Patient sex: F
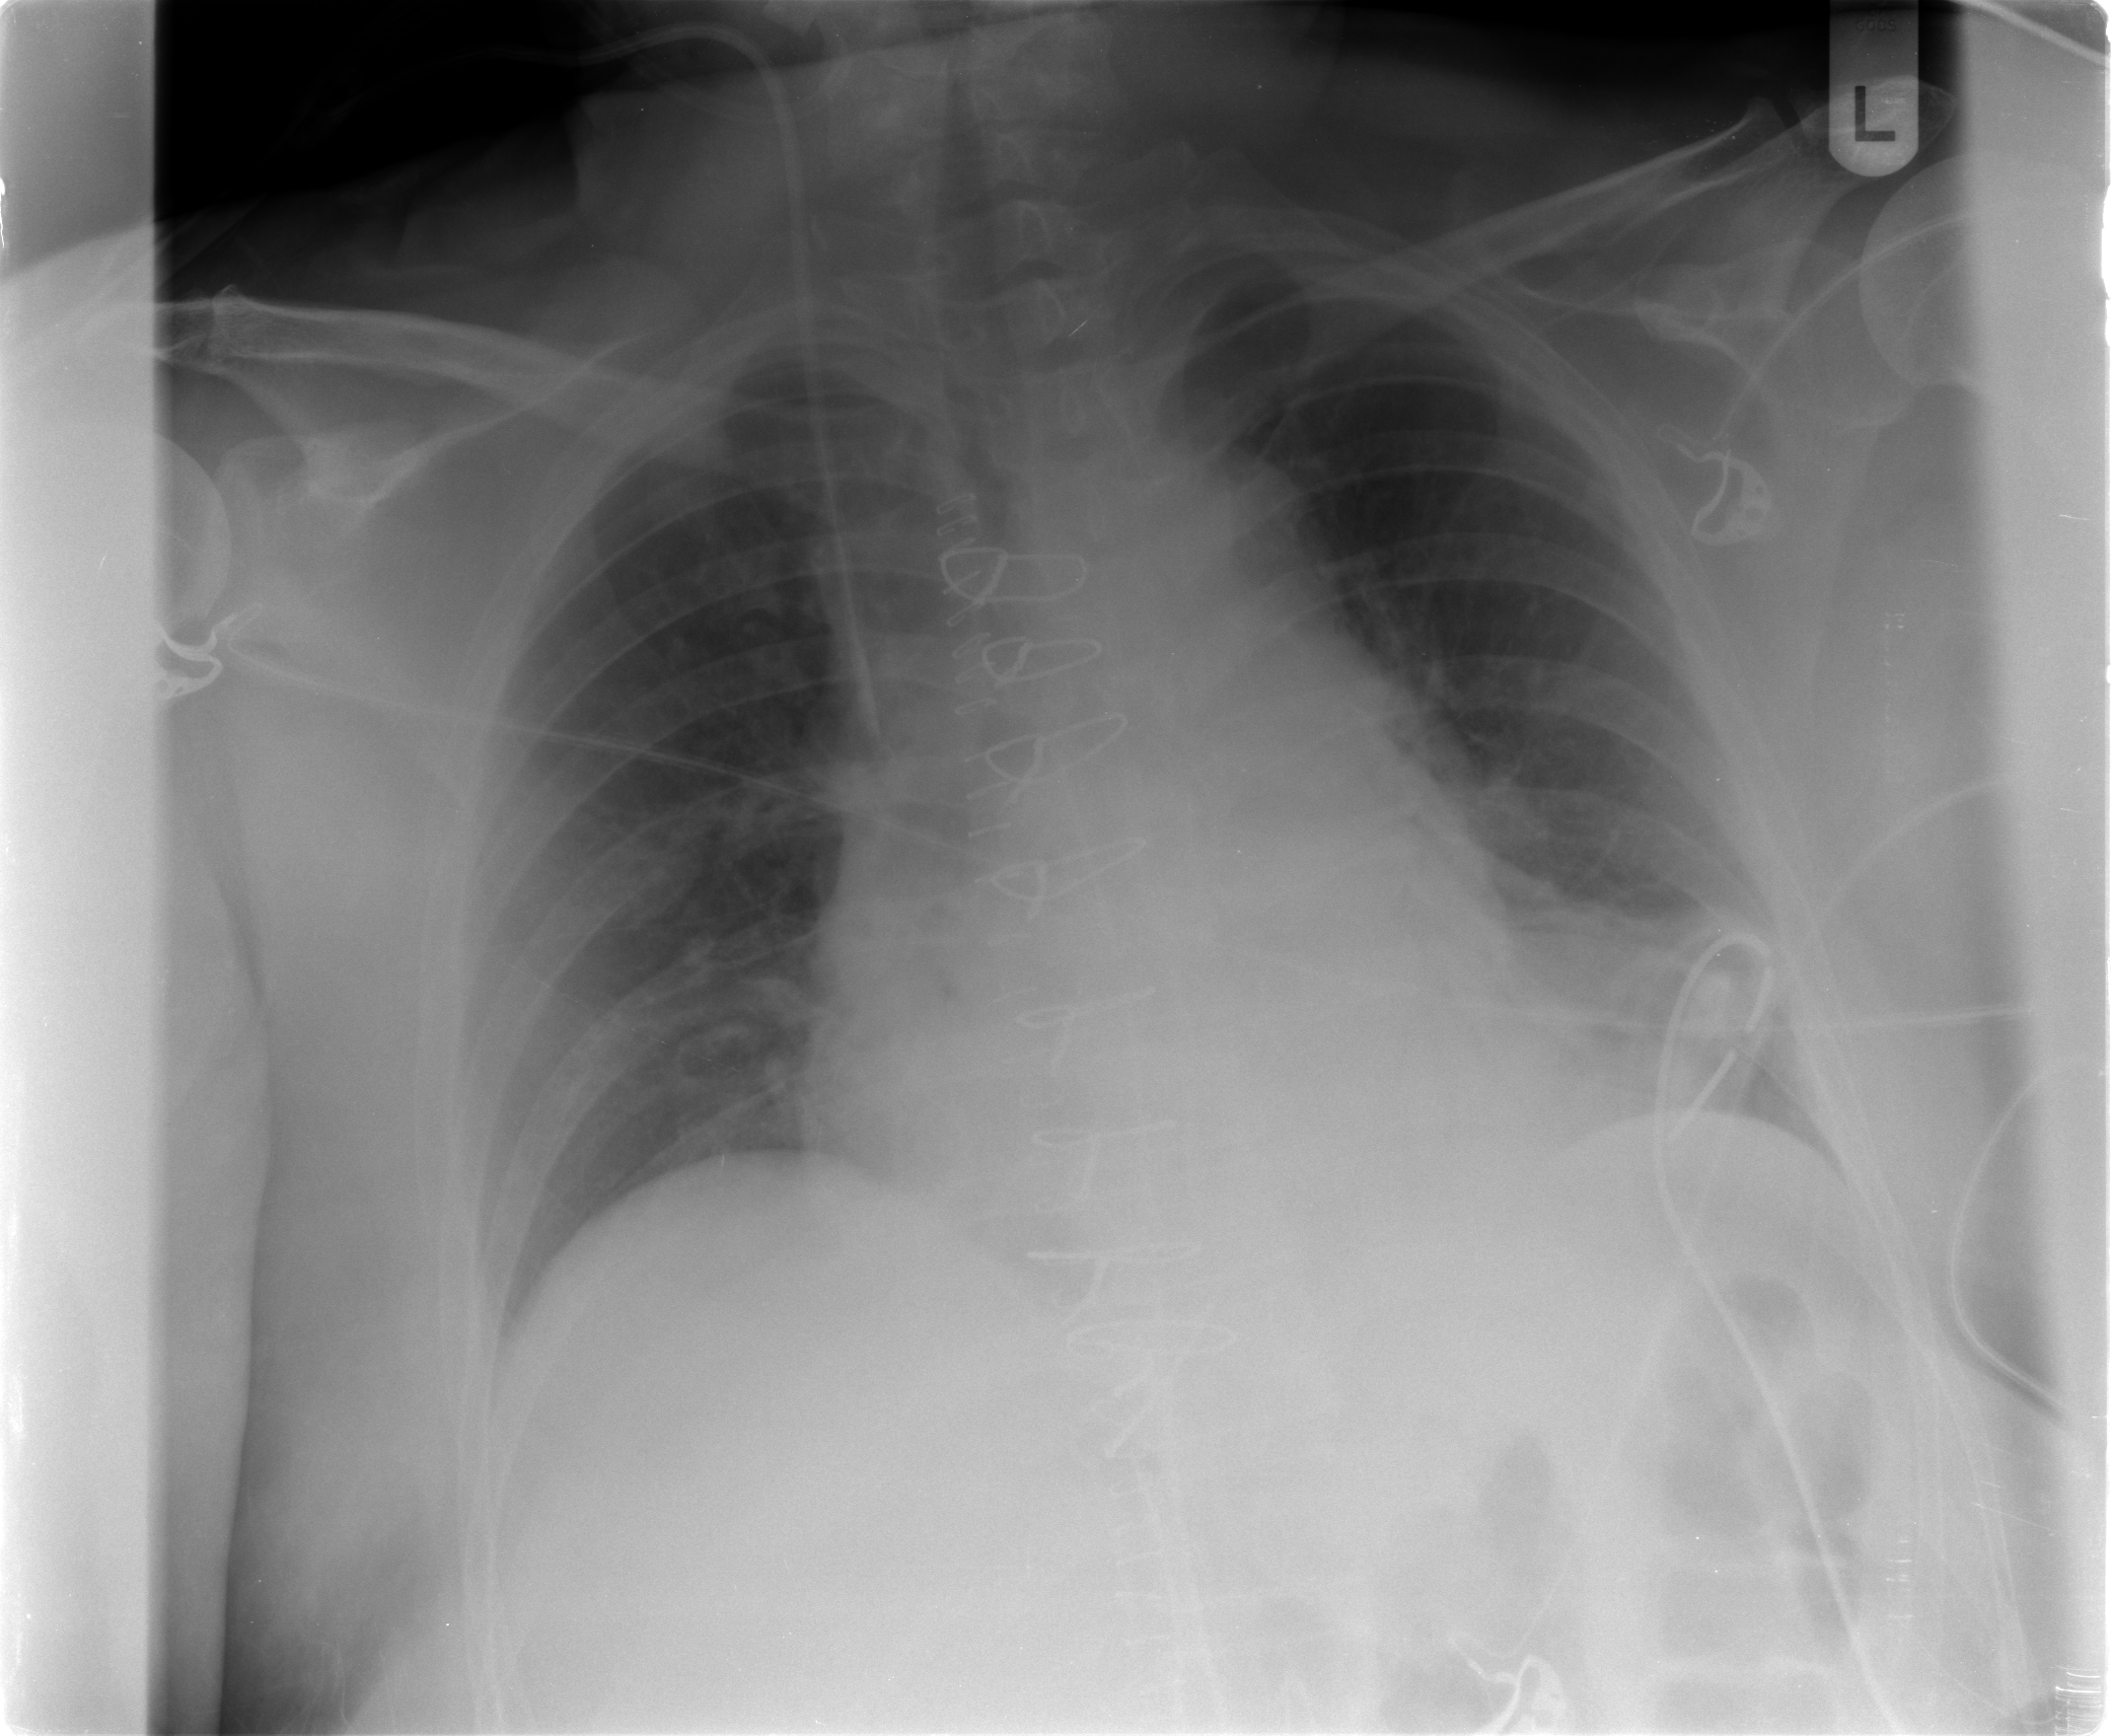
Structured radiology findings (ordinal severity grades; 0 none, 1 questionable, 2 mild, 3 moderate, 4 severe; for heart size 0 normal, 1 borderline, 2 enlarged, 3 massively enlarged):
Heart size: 2
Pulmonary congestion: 2
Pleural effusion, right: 0
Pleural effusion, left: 1
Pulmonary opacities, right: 0
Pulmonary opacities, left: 0
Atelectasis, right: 2
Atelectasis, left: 2